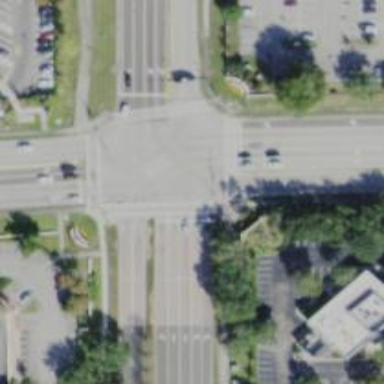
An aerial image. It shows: Marked crossing on asphalt cycleway road.